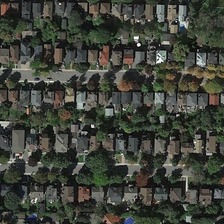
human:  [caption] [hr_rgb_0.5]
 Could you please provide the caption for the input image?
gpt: many buildings and green trees are in a dense residential area .

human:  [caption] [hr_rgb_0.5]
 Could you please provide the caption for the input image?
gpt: many buildings and green trees are in a dense residential area .

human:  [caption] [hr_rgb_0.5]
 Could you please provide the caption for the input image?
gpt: many buildings and green trees are in a dense residential area .

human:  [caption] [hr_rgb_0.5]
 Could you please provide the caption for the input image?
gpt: many buildings and green trees are in a dense residential area .

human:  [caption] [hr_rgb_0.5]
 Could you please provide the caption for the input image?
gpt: many buildings and green trees are in a dense residential area .